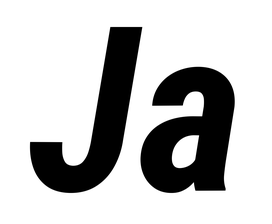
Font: Roboto-Italic_Condensed_Bold_Italic